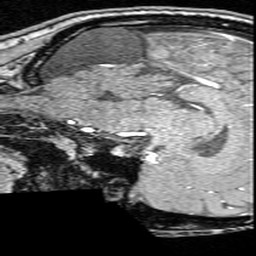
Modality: angio
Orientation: sagittal
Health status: ill
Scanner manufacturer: siemens
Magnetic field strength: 3 T
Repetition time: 0.022 s
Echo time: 0.00395 s